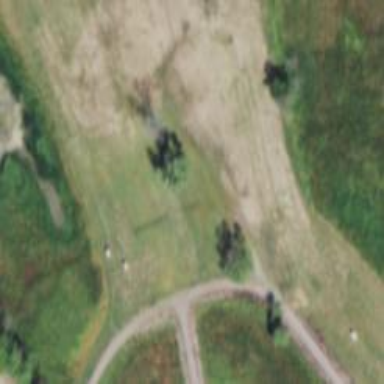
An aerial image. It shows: View of golf hole.